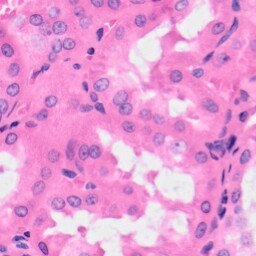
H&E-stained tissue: Kidney